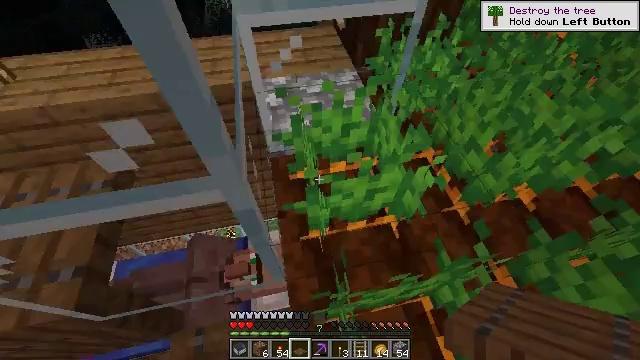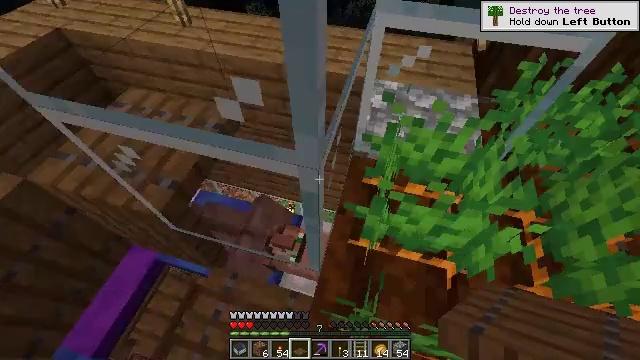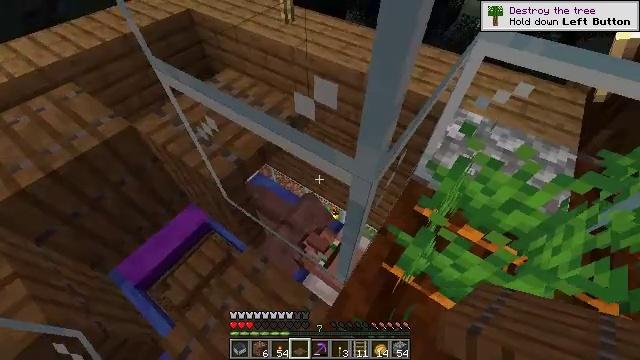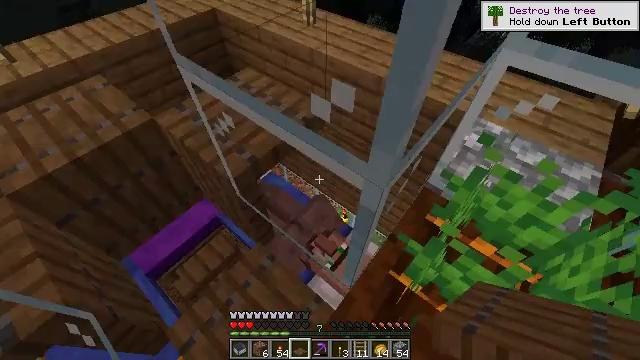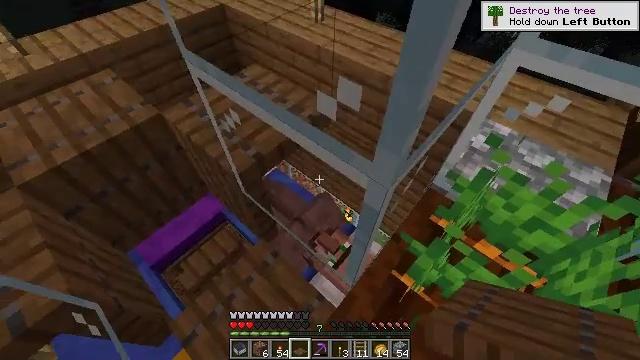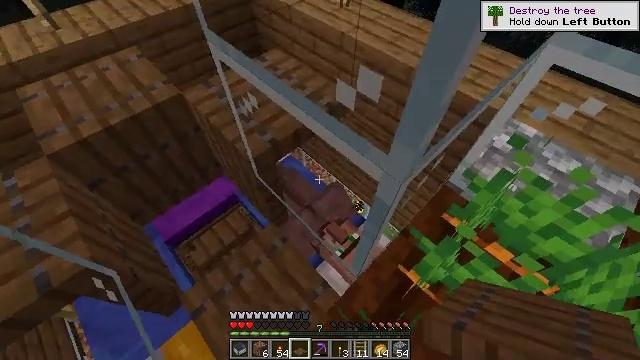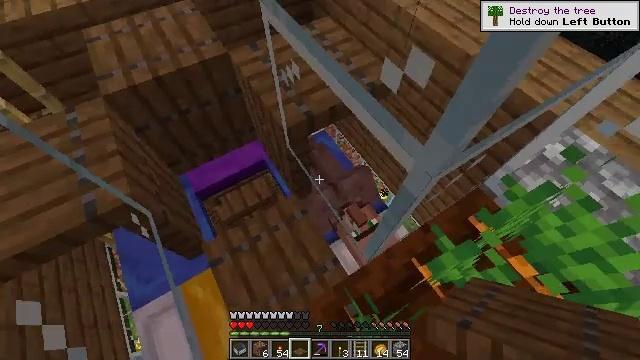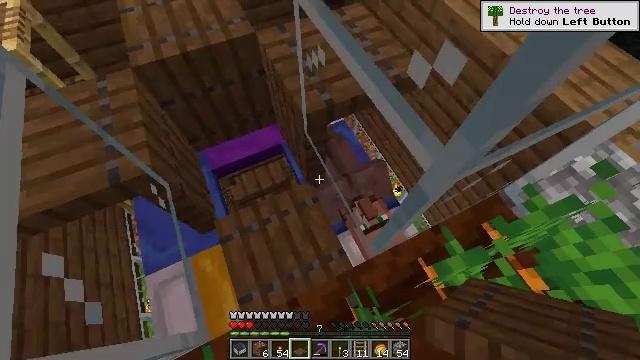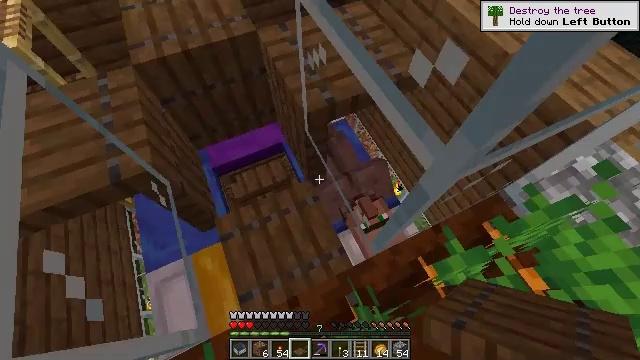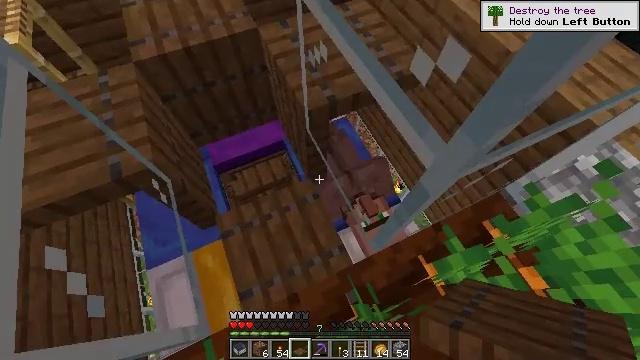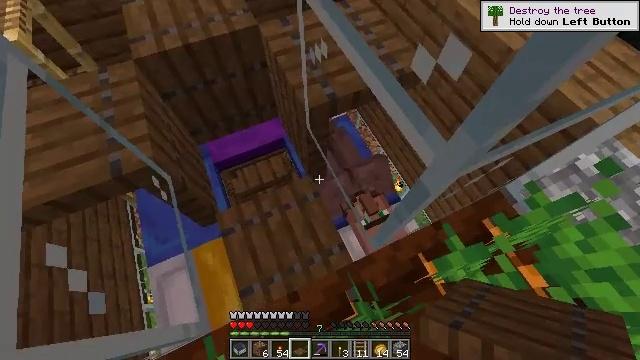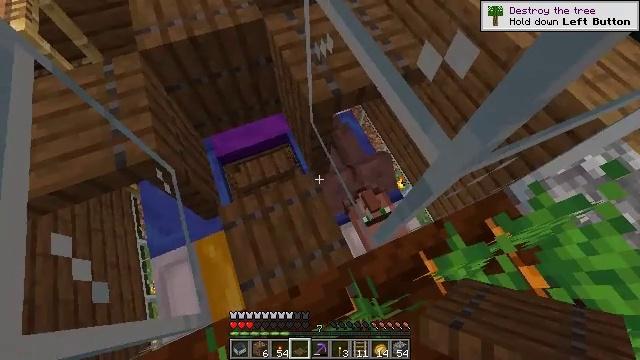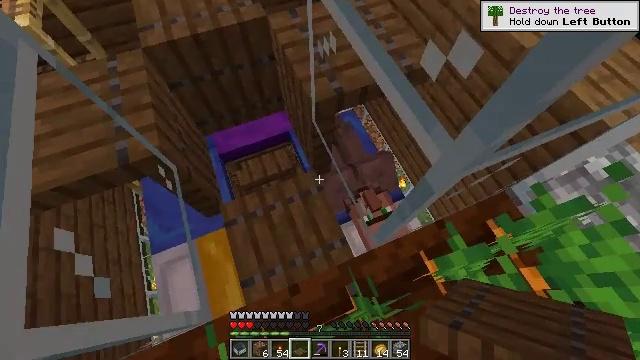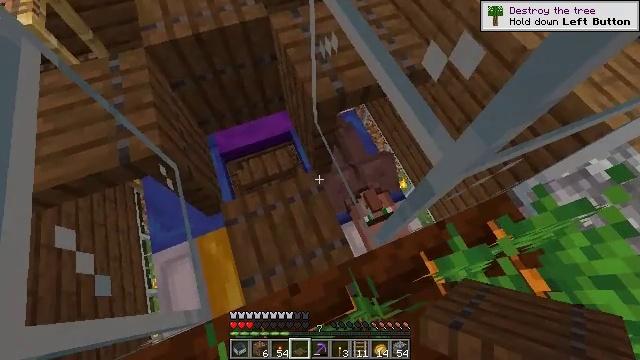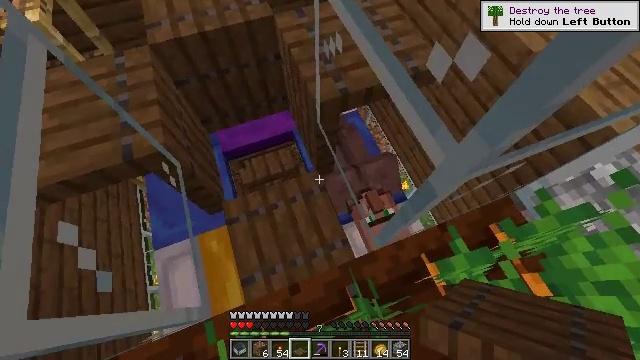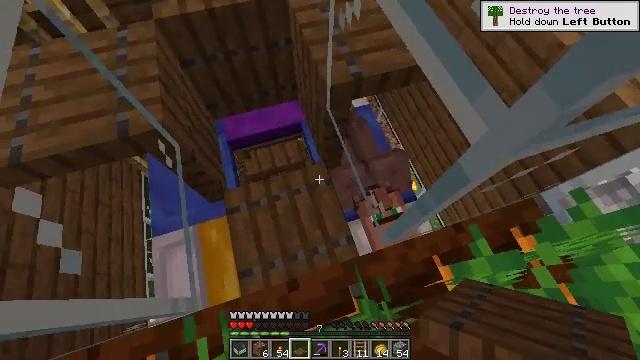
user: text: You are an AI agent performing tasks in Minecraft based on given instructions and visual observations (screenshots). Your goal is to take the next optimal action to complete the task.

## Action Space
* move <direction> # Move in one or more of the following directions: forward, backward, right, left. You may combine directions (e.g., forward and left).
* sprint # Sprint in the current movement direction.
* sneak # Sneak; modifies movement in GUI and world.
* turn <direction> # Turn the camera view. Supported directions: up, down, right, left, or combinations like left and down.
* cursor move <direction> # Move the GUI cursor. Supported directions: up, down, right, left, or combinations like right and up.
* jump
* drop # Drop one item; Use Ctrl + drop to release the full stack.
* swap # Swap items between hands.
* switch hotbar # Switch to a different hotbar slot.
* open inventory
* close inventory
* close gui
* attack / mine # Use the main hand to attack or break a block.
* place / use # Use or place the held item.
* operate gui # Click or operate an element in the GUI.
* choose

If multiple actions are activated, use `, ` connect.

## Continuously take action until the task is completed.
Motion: motion action
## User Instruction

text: Attack the spruce trapdoor to gather it.
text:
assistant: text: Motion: turn left
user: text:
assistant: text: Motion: turn left and up
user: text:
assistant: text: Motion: turn left
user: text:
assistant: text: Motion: turn left
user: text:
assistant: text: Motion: turn left and down
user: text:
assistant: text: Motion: turn left and down
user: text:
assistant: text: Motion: turn left and down
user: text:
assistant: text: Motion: no_op
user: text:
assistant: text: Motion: no_op
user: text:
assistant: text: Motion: no_op
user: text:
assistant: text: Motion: turn left
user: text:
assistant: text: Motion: no_op
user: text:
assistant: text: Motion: no_op
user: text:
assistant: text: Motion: sneak, turn left
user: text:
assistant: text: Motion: sneak, turn left
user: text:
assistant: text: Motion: sneak, turn left
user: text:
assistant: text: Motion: sneak
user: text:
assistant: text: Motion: sneak, turn left
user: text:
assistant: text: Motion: sneak, turn left
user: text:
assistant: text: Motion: sneak, turn left and down
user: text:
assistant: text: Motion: sneak, turn left and down
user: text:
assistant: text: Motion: sneak
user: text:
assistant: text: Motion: sneak, turn left
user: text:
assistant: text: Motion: sneak, turn left and down
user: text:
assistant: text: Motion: sneak
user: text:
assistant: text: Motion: sneak
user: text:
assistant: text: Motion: sneak
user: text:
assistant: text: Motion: sneak
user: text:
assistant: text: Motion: sneak
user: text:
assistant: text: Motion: sneak